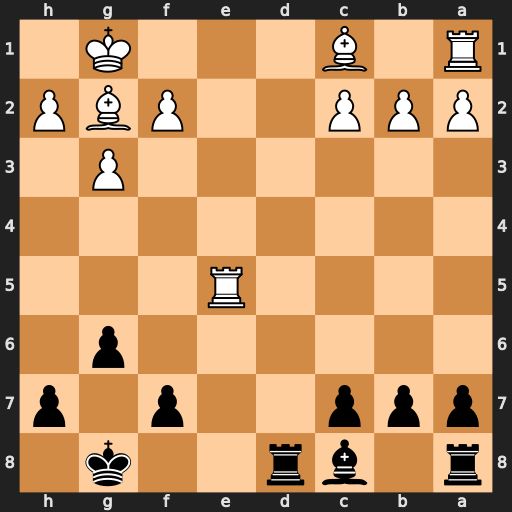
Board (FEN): r1br2k1/ppp2p1p/6p1/4R3/8/6P1/PPP2PBP/R1B3K1
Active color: b
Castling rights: -
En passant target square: -
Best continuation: Rd1+ Bf1 Bh3 Bd2 Rxa1